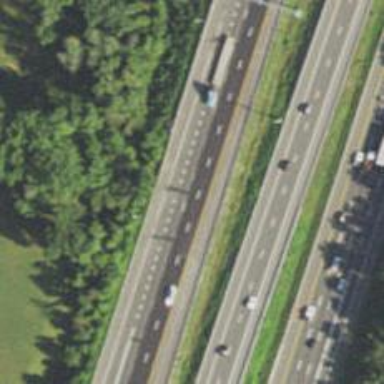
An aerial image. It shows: Motorway junction.